Aerial crown-view tile of a tropical tree (Barro Colorado Island, Panama), acquired 20250414:
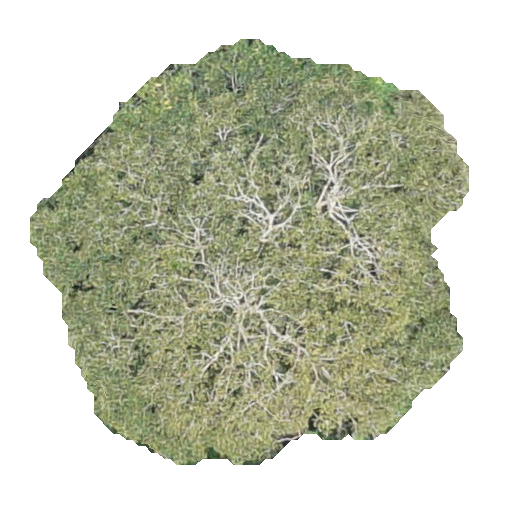
Species: Dipteryx oleifera
GBIF accepted scientific name: Dipteryx oleifera
Crown area: 203.191 m²